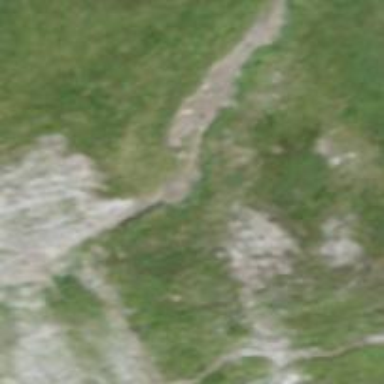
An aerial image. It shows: Path.